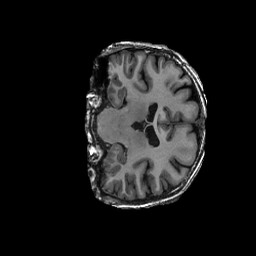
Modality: T1w
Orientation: coronal
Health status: ill
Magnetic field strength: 3 T